Question: I am trying to align listbox, button and the labels side by side as shown in the figure but this is not working.
Basically I am dragging and dropping the controls side bar of visual studio and dropping them to webpage. But I am not able to align them as shown below.
Can somebody give advice to achieve this?
I am using Visual Studio 2012 and .NET framework 4.5.

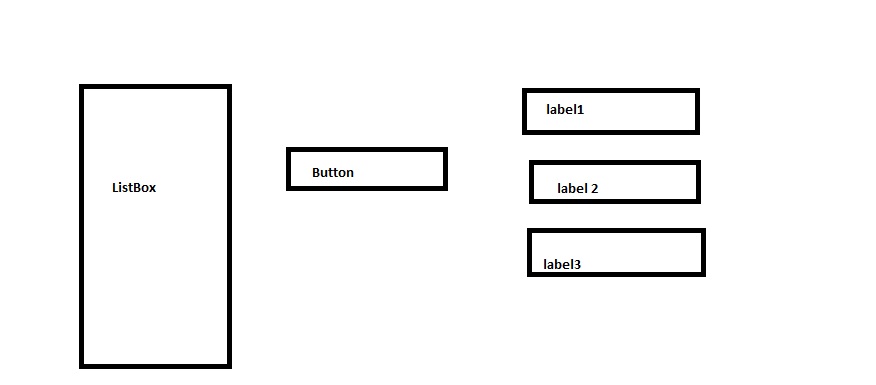
Answer: Your figure shows the controls mis-aligned. If you want them aligned, eg Button on the same "line" as label2, I'd place all of them in a 5x3 table.
If you don't want them aligned, place them in a generic div, and add classes to them. Then in the css, set the div to position:relative, and position: absolute the elements as you want.